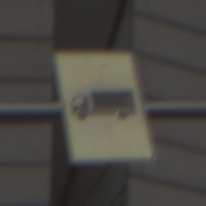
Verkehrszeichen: KFZZulaessigeGesamtmasse3Komma5TOhnePfeilsymbol
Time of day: MorningAfternoon
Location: Roofed (Urban)
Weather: PartlyCloudy
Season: NotSpecified
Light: Natural